Question: What is the Platform shown?
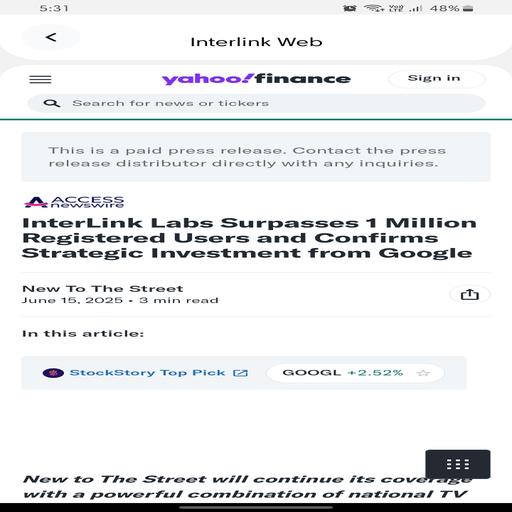
Answer: Yahoo Finance